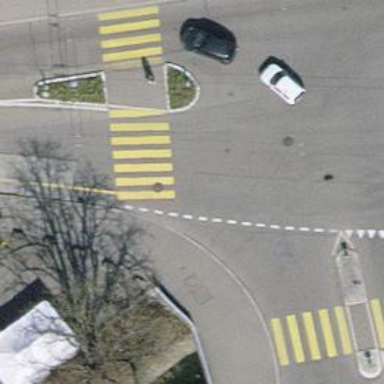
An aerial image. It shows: Asphalt sidewalk path.